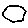
Label: hexagon